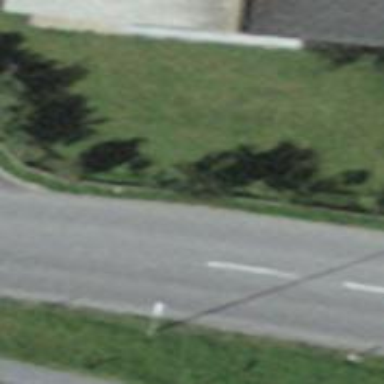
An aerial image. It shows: Asphalt road classified as primary highway.